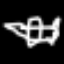
Label: airplane